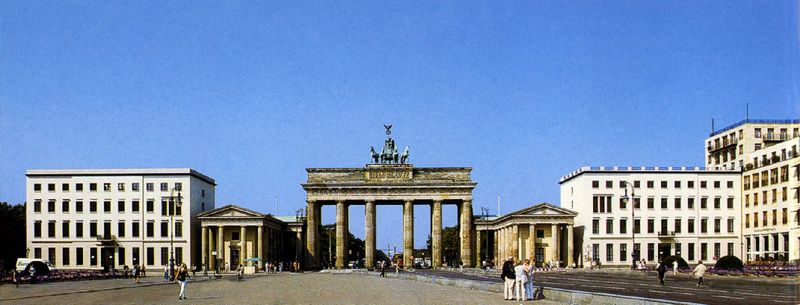
Titel: Brandenburger Tor in Berlin
Standort: Berlin (EU - D)
Schlagwörter: blau, himmel, weiß, menschen, stadt, bunt, fenster, frau, strasse, säulen, gebäude, alt, architektur, bild, häuser, deutschland, fassaden, farben, leer, farbe, wolkenlos, platz, besucher, auto, einheit, tor, foto, fotografie, berlin, sieg, photo, quadriga, touristen, sehenswürdigkeit, brandenburg, brandenburger tor, pariser platz, potsdamer platz, 90er, potsdammer platz, quatriga, toristen